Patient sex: M
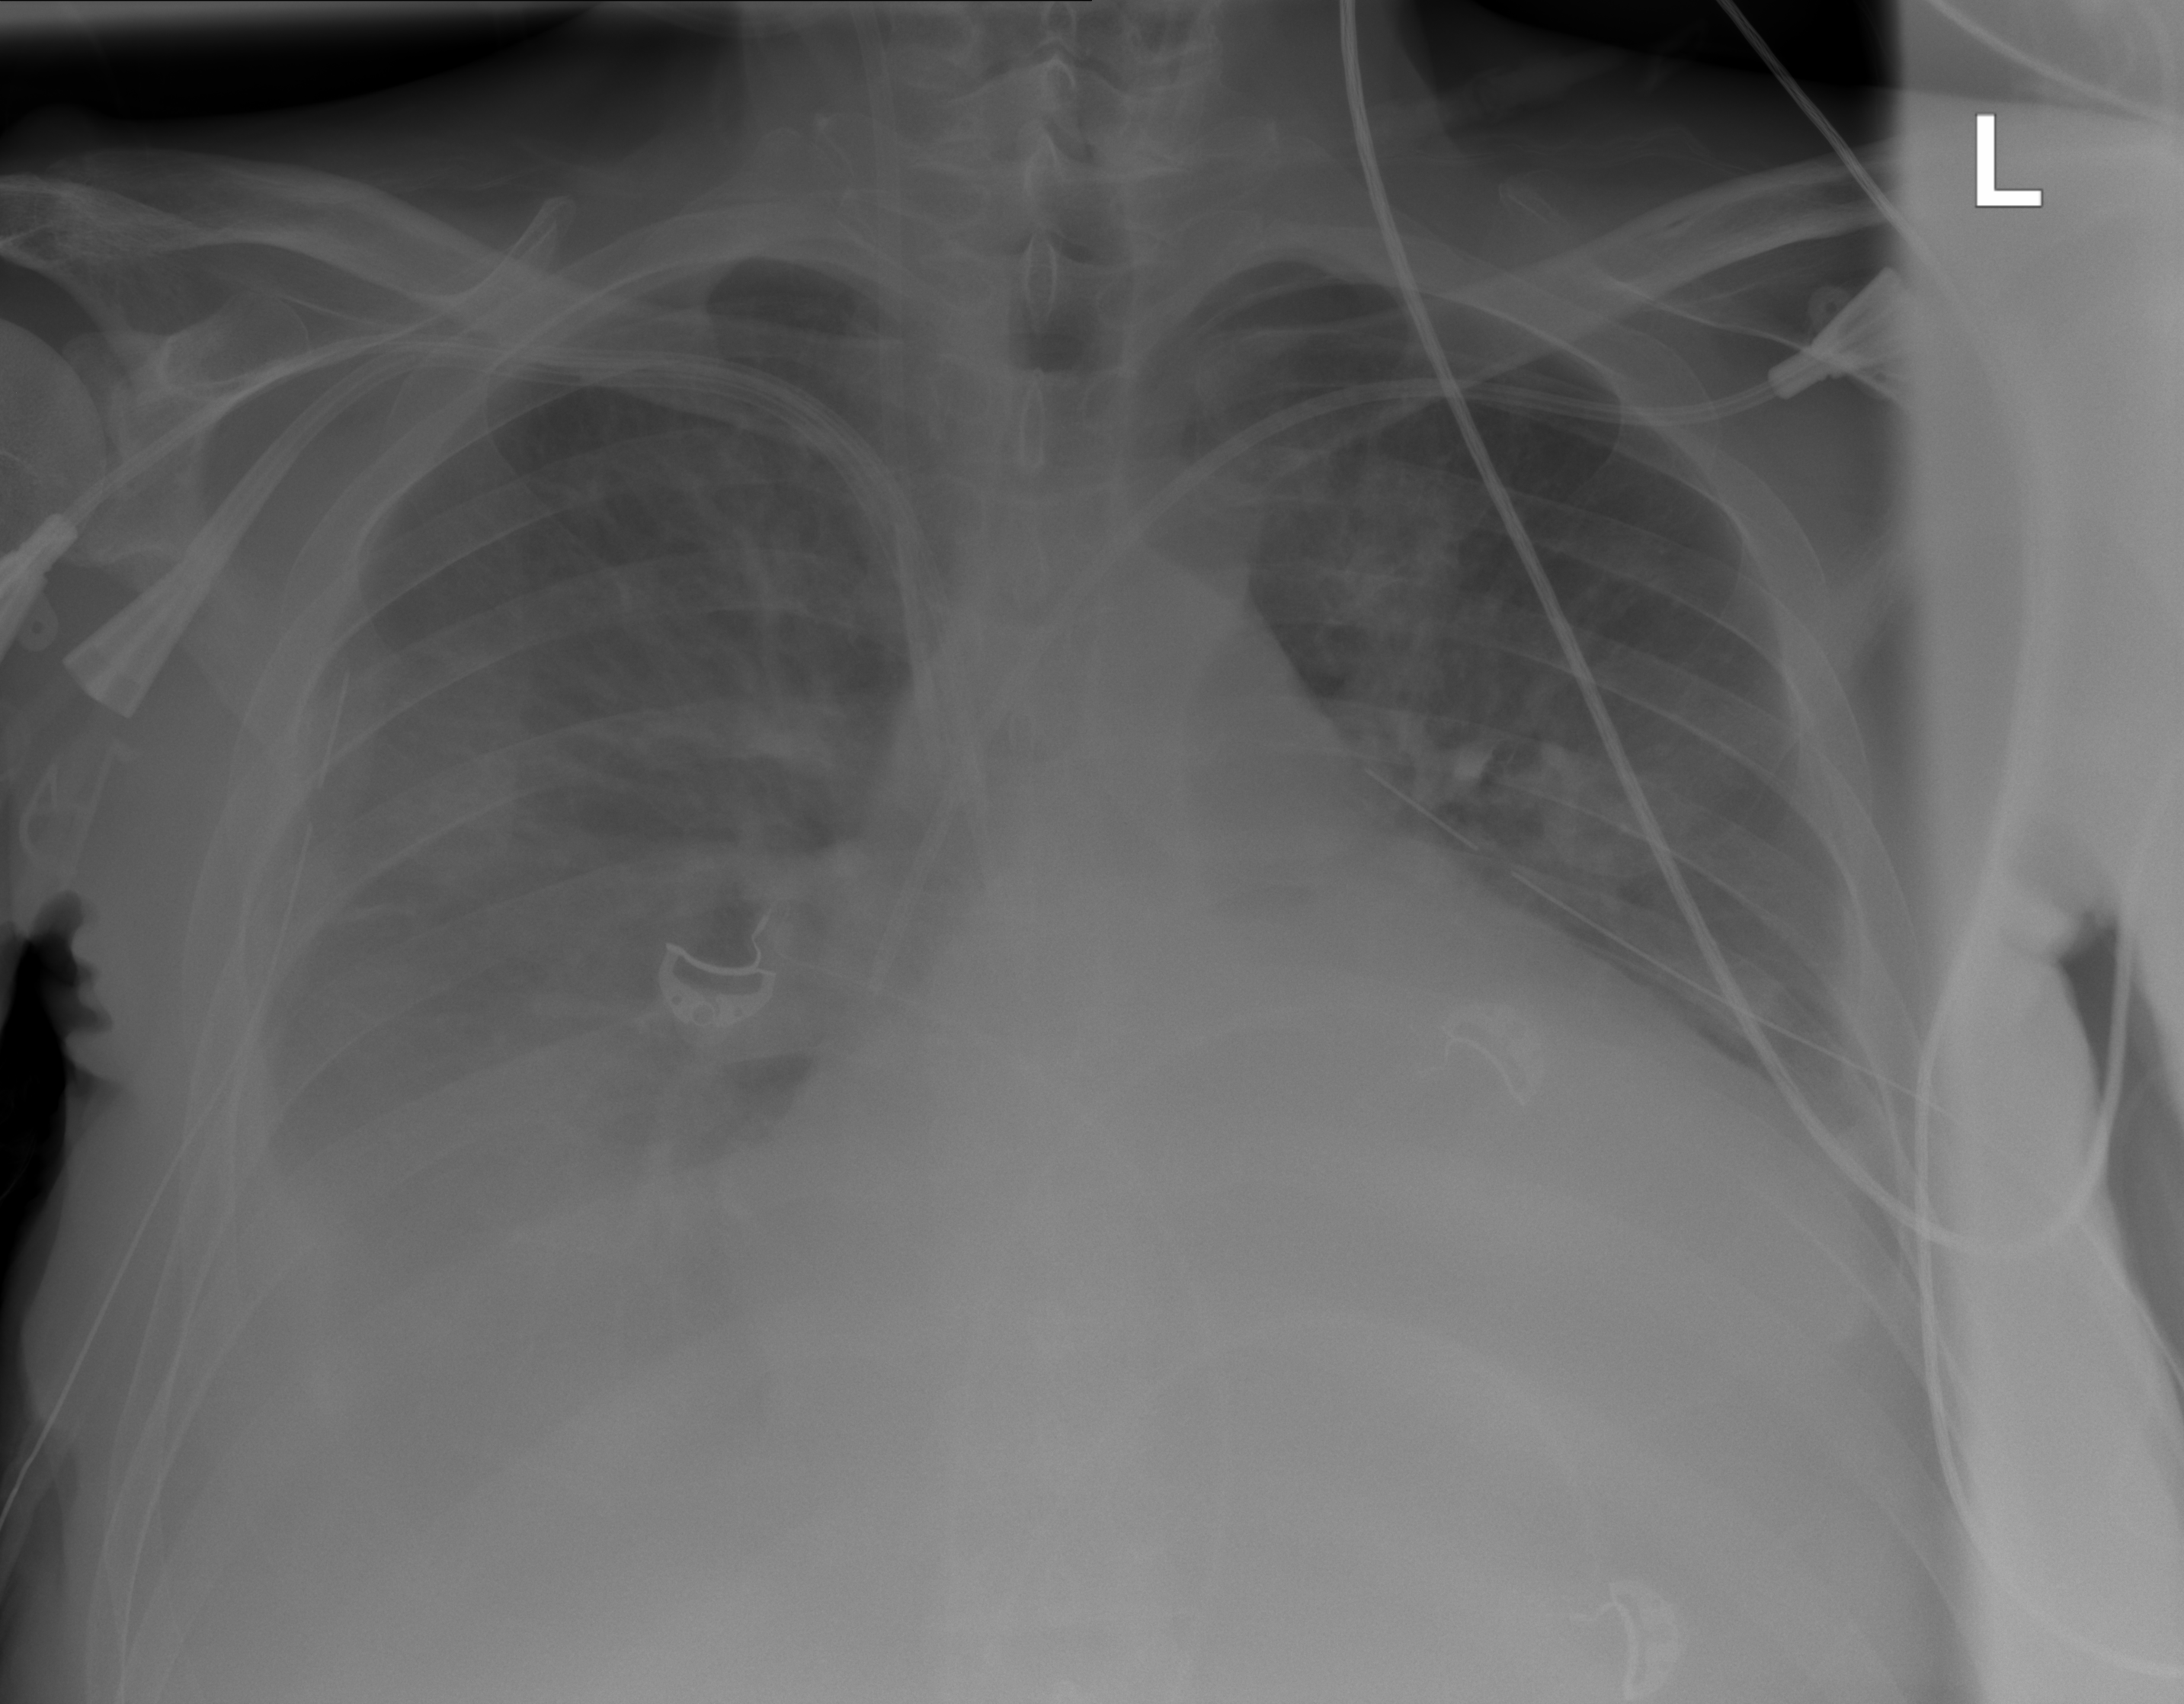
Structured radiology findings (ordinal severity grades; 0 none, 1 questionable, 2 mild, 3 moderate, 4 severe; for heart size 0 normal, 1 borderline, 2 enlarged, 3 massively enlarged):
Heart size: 3
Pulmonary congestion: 3
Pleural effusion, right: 3
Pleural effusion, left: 2
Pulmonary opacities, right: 2
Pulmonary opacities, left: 2
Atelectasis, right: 3
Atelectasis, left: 2